Question: tldr: How do I highlight multiple substrings in a javascript string variable (possibly with different colors that are readable with black text)? Simulated Desired Output:

# Long version
I have a span with some text:
'''
<span>This is some text, there are lots of things in here. </span>
'''
I also have a hash containing substrings to highlight:
'''
h = {"t0": [0,2], "t1" : [8,15]}
'''
I would like to highlight the text given the hash of arrays of substring starts and ends. It would look something like this:
s is t, there are lots of things in here.
I thought about using html tags, but I can't figure out how to replace all the substrings at the same time:
## Cumulative Try
First iteration
'''
<tag1>Thi</tag1>s is some text, there are lots of things in here.
'''
Second iteration
'''
<tag1>Th<tag2>i</tag1</tag2>>s is some text, there are lots of things in here.
^ this is where the new 8th index is
'''
## Sequential Try
If I do it using the original value, I don't know how to add the results together:
First iteration
'''
<tag1>Thi</tag1>s is some text, there are lots of things in here.
'''
Second iteration
'''
This is <tag2>some tex</tag2>t, there are lots of things in here.
'''
Great! but how do I add those together?
Edit:
The tags could very well be nested:
'''
<tag1>hello <tag2>world</tag2></tag1>
'''
Not my normal use case, but I guess it could happen. Even if it just highlighted with a tooltip, that would be helpful, I guess?
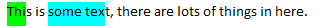
Answer: Check out this function I put together. See it working in this <URL>
HTML
'''
<span class="texttohighlight">This is some text, there are lots of things in here.</span>
'''
JQuery/Javascript
'''
var hash = {"t0": [0,2], "tabtest" : [4,8], "t1" : [9,25]};
highlightWords(hash);
function highlightWords(hash) {
var offset = 0;
var original;
$.each(hash, function(key, val) {
original = $(".texttohighlight").html();
var length = original.length;
var before = original.substring(0,val[0]+offset);
var replace = original.substring(val[0]+offset, val[1]+offset);
var after = original.substring(val[1]+offset,length);
var final = before + "<span class='"+key+"'>" + replace + "</span>" + after;
offset += 22 + key.length;
$(".texttohighlight").html(final);
});
}
'''
CSS
'''
.t0 {
background:#00ff00;
}
.t1 {
background:#00ffff;
}
.tabtest {
background:#ccc;
}
'''
It uses JQuery and creates span elements based on the numbers in the hash. The spans get the class of whatever the key is.
"t0": [0,2] will create
'''
<span id="t0">Th</span>
'''
Some Notes:
- There cannot be overlap. The html tags won't work when overlapped and the colors wouldn't work anyway- Nested tags wont work, you could probably add some conditional logic and update the hash table based on whether or not the additional code was added before or after but you did mention its not your normal use case to have nested elements so I just added it into the loop for simplicity- You have to list the substrings in the order that they appear.
example:
- {"t0": [0,2], "tabtest" : [4,8], "t1" : [9,25]}; works - {"tabtest" : [4,8], "t0": [0,2], "t1" : [9,25]}; will not work
This is because we add an offset to the substring numbers to compensate for the additional characters.